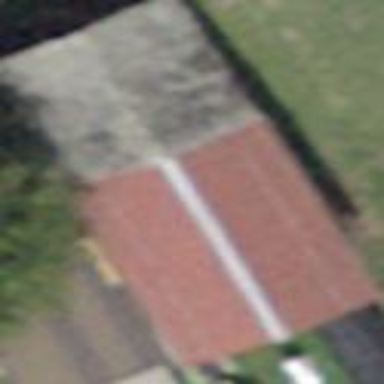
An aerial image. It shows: Cabin.